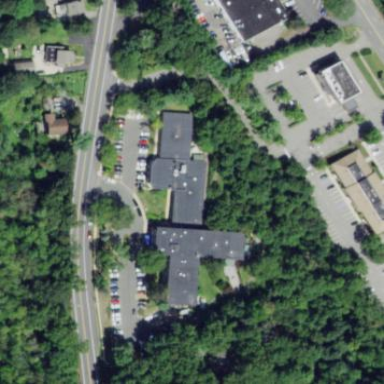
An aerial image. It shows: Commercial building that serves as nursing home.